Question: I have Some Queries Related to Marquee in HTML
1.First i have created a Simply Marquee that movies in Direction Upwards
2.Marquee Contents are Entered in List.
3.Every List should stop for 1 Sec in Staring Position
Is there any way to Solve This Issues
Here is the Picture For Your clarification
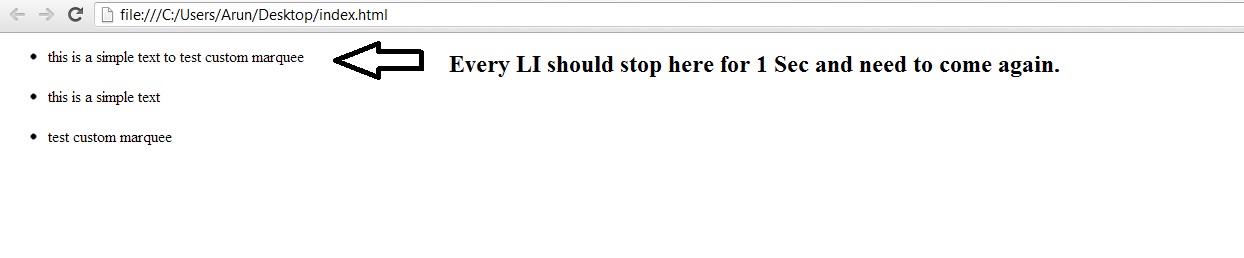
Answer: I have worked with div as marquee is not cross-browser.
i have also added '<div id="cont"></div>' to show that even if has something on top it will still work.
code for stooping Every List should stop for 1 Sec in Staring Position
Working Demo <URL>
# html
'''
<div id="cont"></div>
<div id="container">
<ul id="mytext">
<li>this is a simple text to test custom marquee</li>
<li>this is a simple text</li>
<li>test custom marquee</li>
</ul>
</div>
'''
# css
'''
#cont {
height:200px;
width:200px;
}
#container {
display: inline-block;
overflow: hidden;
width: auto;
position:absolute;
}
#mytext {
display: inline-block;
position: relative;
margin-left:10px;
margin-bottom:10px;
}
'''
# js
'''
txt = $("#mytext");
length = $("#mytext li").length;
height_ul = parseInt(txt.height());
height_li = parseInt(txt.height()) / length;
delta = 0;
run();
function run() {
delta = (delta - height_li < -1 * height_ul) ? height_ul : delta - height_li;
if (delta <= 0) {
scroll_li(delta);
} else if (delta = height_ul) {
txt.animate({
top: delta
}, 0, "linear");
delta = 0;
scroll_li(delta);
}
setTimeout(run, 1000);
}
function scroll_li(delta) {
txt.animate({
top: delta
}, 2000, "linear").delay(1000);
}
'''
previous code
Working Demo <URL>
'''
<div id="cont"></div>
<div id="container">
<ul id="mytext">
<li>this is a simple text to test custom marquee</li>
<li>this is a simple text</li>
<li>test custom marquee</li>
</ul>
</div>
'''
'''
#cont {
height:200px;
width:200px;
}
#container {
display: inline-block;
overflow: hidden;
width: auto;
position:absolute;
}
#mytext {
display: inline-block;
position: relative;
margin-left:10px;
margin-bottom:10px;
}
'''
'''
$(function () {
var txt = $("#mytext");
txt.bind('scroll', function () {
var el = $(this);
// Scroll state machine
var scrollState = el.data("scrollState") || 0;
el.data("scrollState", (scrollState + 1) % 4);
switch (scrollState) {
case 0:
// initial wait
el.css({
top: 0
});
el.show();
window.setTimeout(function () {
el.trigger("scroll");
}, 1000);
break;
case 1:
// start scroll
var delta = 0 - parseInt(el.height());
if (delta < 0) {
el.animate({
top: delta
}, 2000, "linear", function () {
el.trigger("scroll");
});
delta = -1 * parseInt(delta) + 'px';
el.animate({
top: delta
}, 0, "linear", function () {
el.trigger("scroll");
});
el.animate({
top: 0
}, 2000, "linear", function () {
el.trigger("scroll");
});
}
break;
}
}).trigger("scroll");
});
'''